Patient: sex F, age 34
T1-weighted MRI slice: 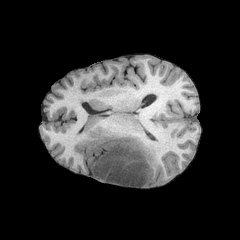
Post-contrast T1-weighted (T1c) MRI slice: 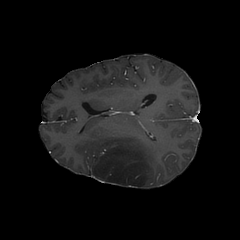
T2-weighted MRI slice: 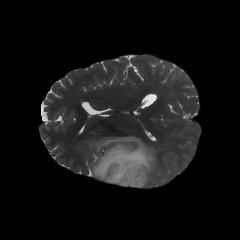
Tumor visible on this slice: yes
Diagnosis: Astrocytoma, IDH-mutant
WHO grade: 3